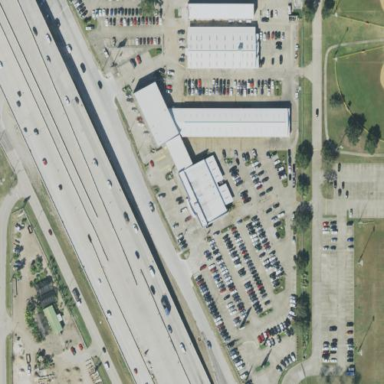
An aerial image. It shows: Building that houses car shop.